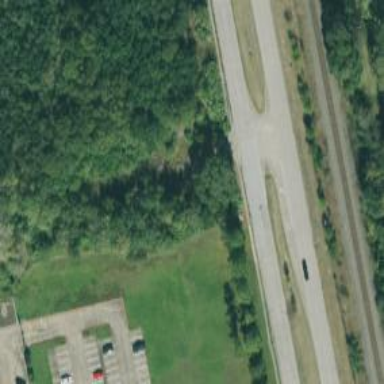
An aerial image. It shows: Secondary link road.